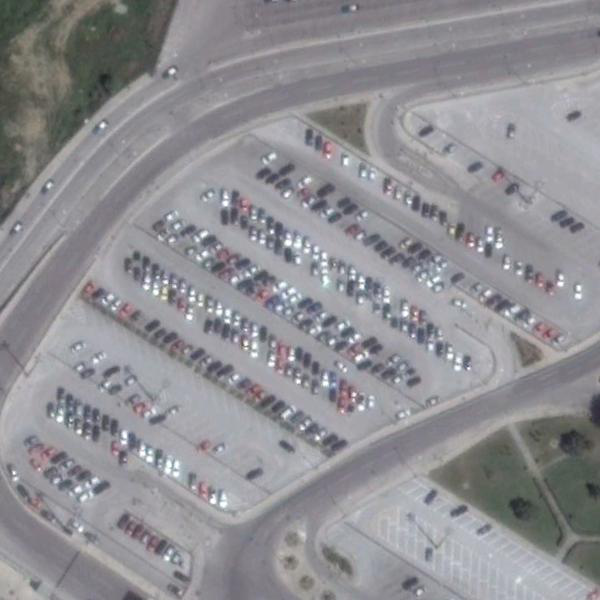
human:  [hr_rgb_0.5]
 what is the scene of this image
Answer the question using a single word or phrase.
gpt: parking lot